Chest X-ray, AP view. Patient: 51 years old, sex F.
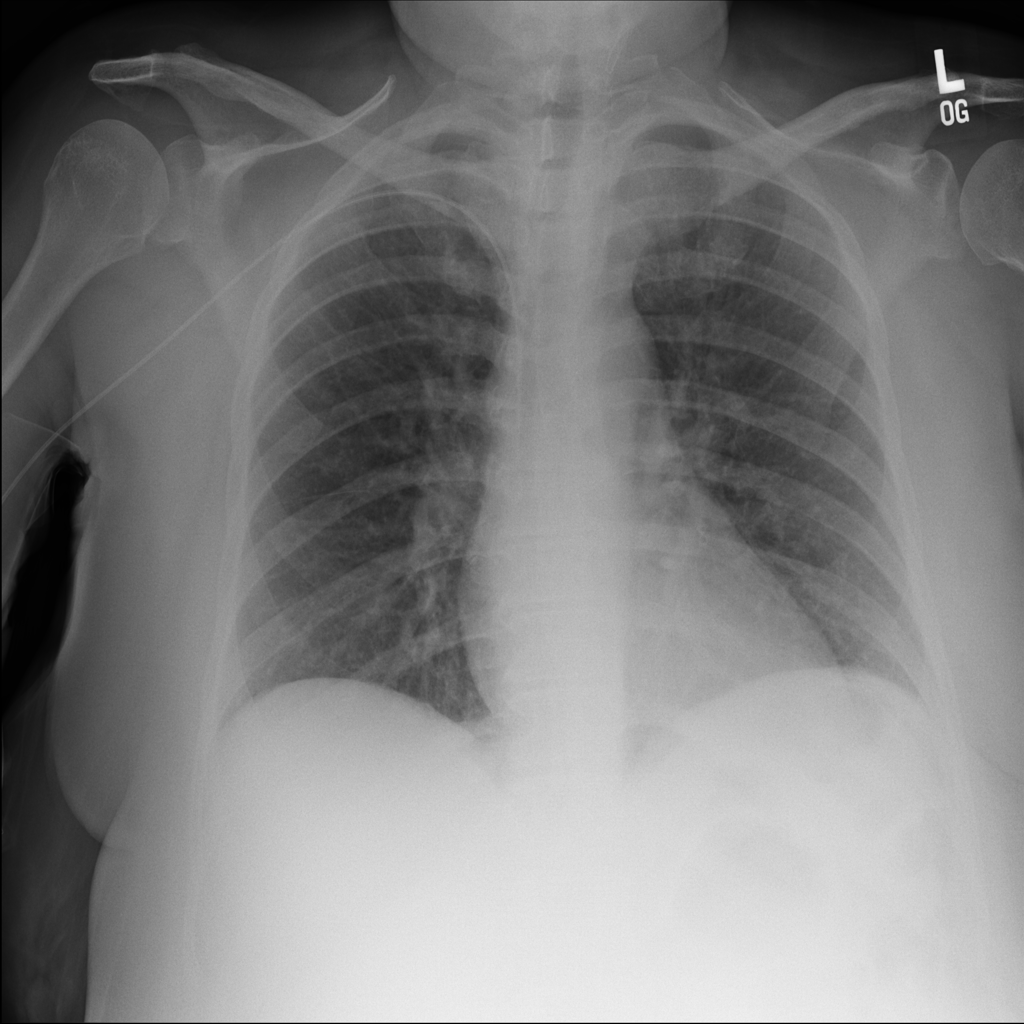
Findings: No Finding